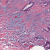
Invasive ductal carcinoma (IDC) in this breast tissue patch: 1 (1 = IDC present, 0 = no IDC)